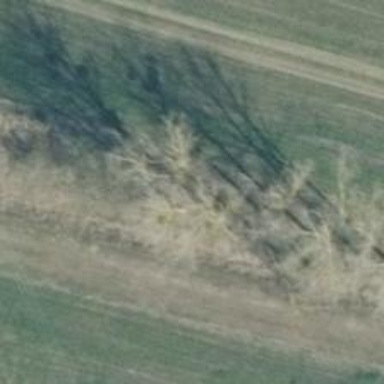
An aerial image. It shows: Row of trees in natural setting.